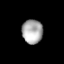
Tissue: lung
Cell type: Fibroblasts
Senescence score: 0.5987
Nuclear area (px): 486
Mean DAPI intensity: 171.251